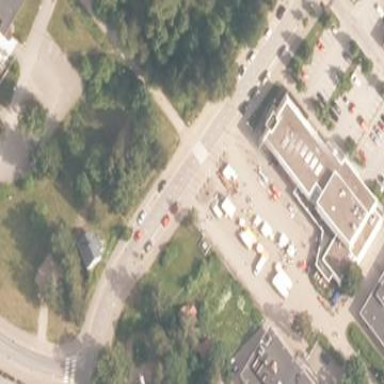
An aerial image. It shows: Marketplace with paved surface.